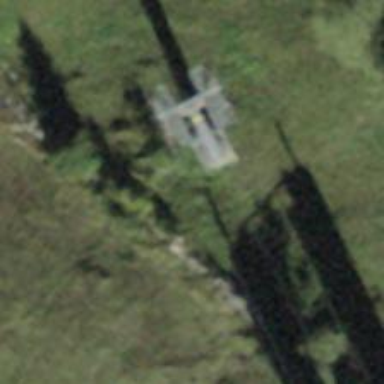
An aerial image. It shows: Pylon for aerialway.